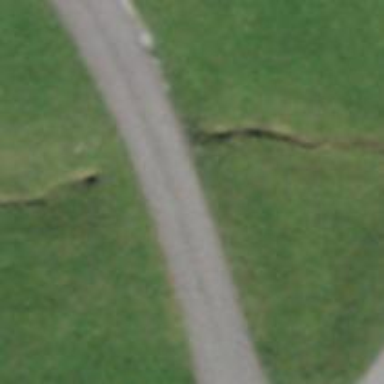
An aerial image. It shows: Driveway leading to service road.